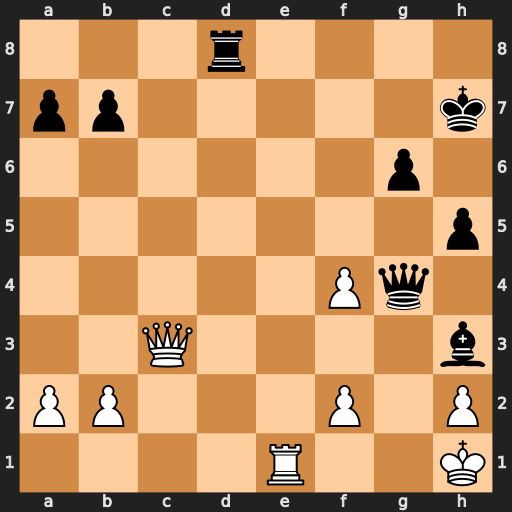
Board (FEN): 3r4/pp5k/6p1/7p/5Pq1/2Q4b/PP3P1P/4R2K
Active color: w
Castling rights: -
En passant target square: -
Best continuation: Re7+ Kh6 Qg7#